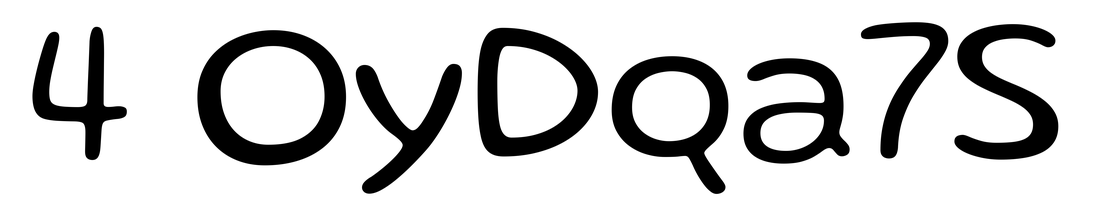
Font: Gluten_Light